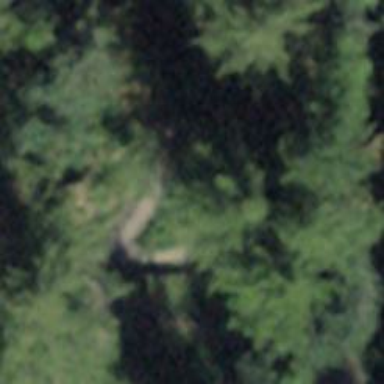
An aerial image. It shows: Unpaved path.